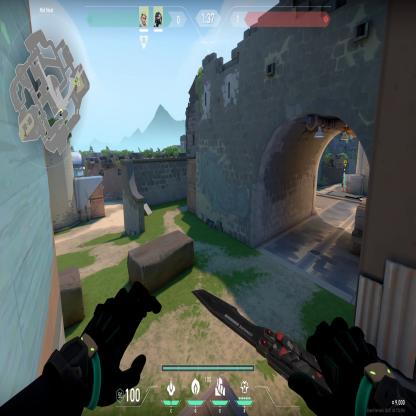
Label: teammate